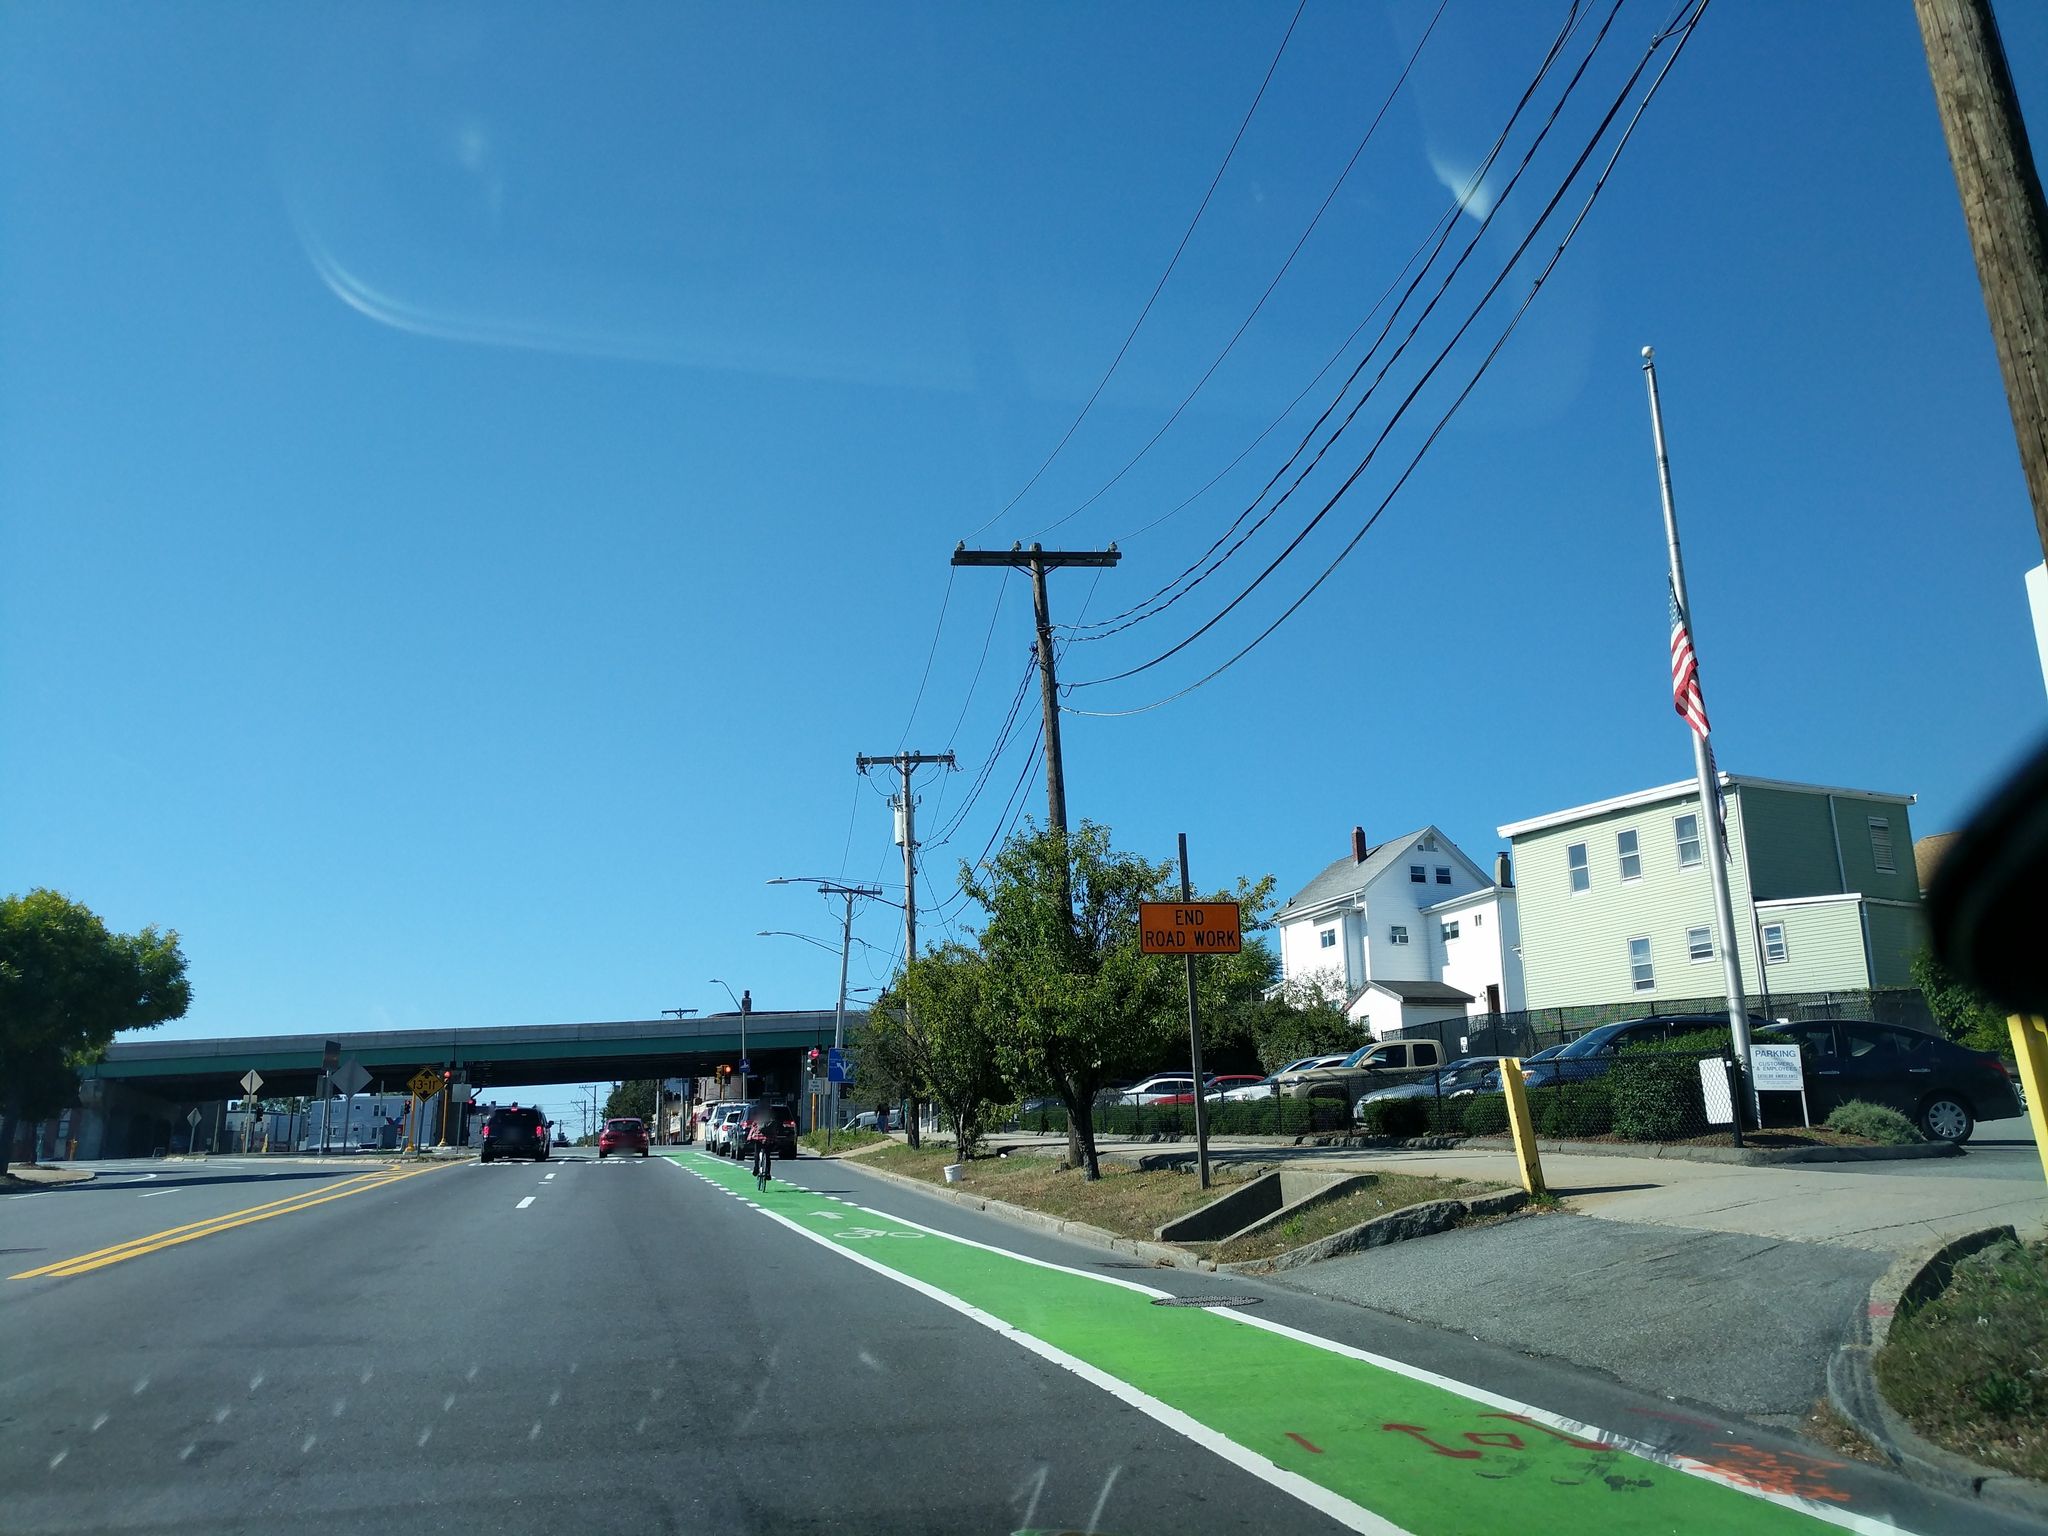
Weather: clear
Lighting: day
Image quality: good
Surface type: driving surface
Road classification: footway
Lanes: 2
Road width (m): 18.3
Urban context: urban centre
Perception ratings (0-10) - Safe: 2.95, Lively: 3.8, Beautiful: 1.35, Boring: 3.29, Depressing: 3.32, Wealthy: 4.01